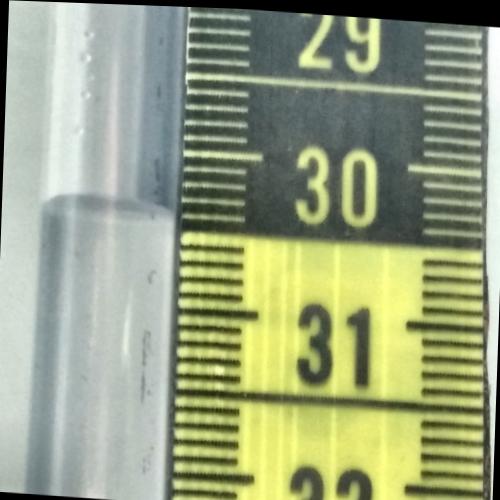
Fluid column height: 30.4 cm